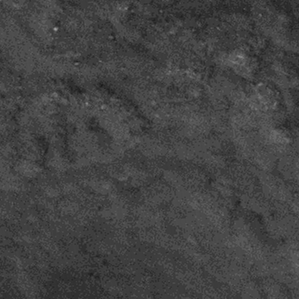
Label: frost